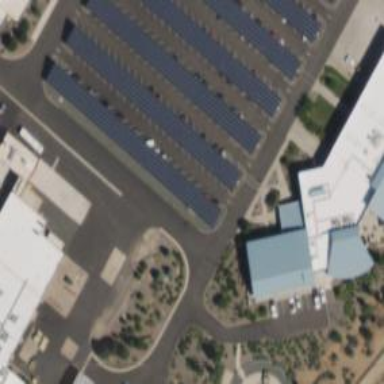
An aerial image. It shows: Solar photovoltaic panel generator.